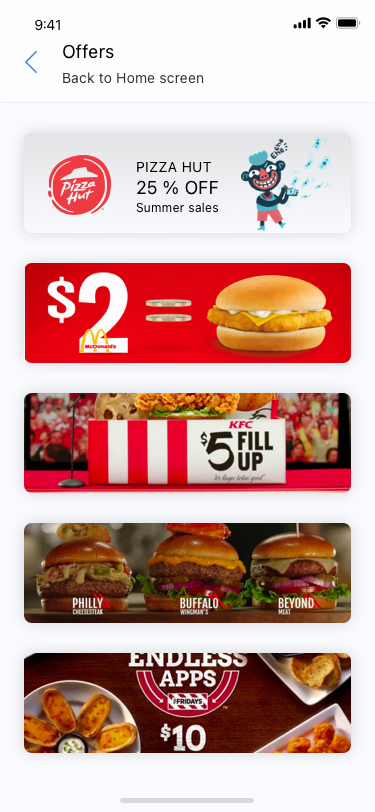
Text in this UI design:
PIZZA HUT
25 % OFF
Summer sales
Offers
Back to Home screen